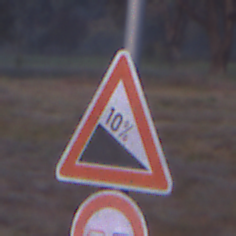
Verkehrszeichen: Gefaelle10
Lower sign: Ueberholverbot
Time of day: SunriseSunset
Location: Outdoor (Nature)
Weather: Clear
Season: NotSpecified
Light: Natural